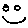
Label: smiley face